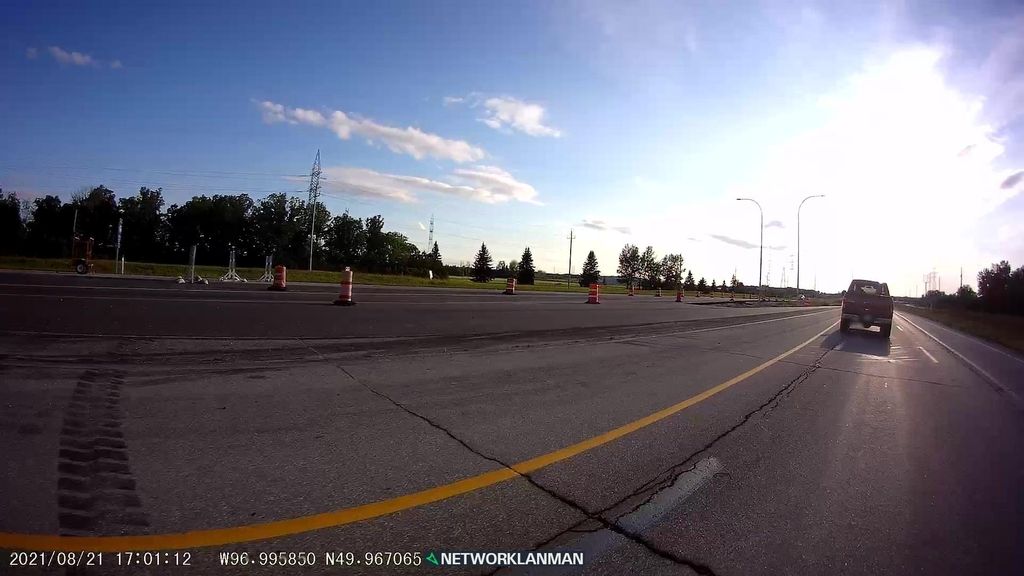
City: winnipeg